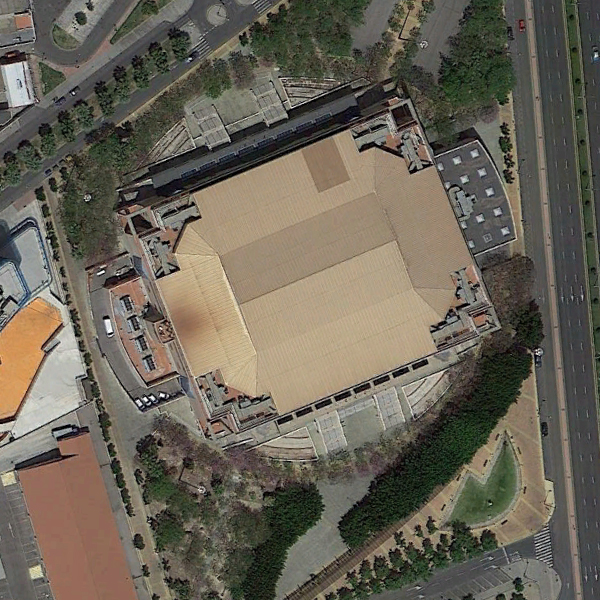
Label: Center